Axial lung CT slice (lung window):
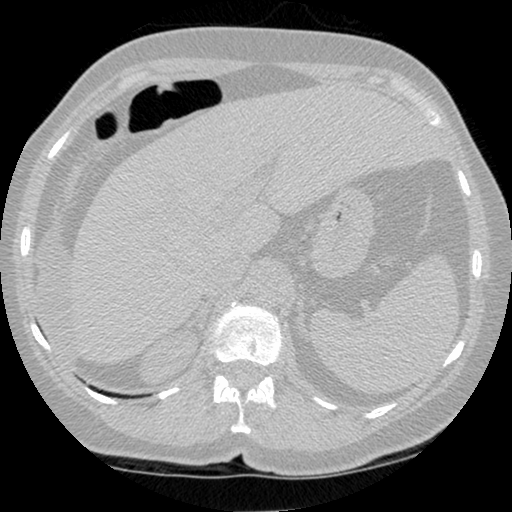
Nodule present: no